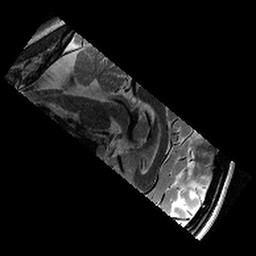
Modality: T2w
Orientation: sagittal
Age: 13
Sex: female
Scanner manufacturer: siemens
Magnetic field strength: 3 T
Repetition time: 9.23 s
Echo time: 0.067 s